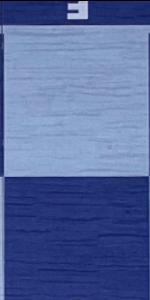
Label: Empty